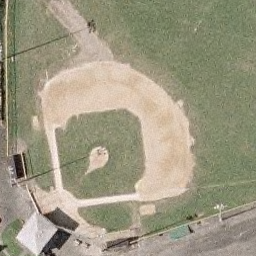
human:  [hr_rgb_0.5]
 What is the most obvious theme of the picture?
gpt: baseball diamond